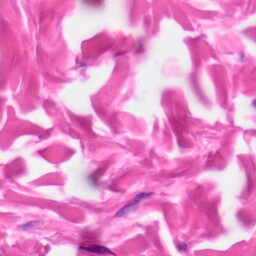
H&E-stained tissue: Skin